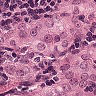
Metastatic tissue present: yes